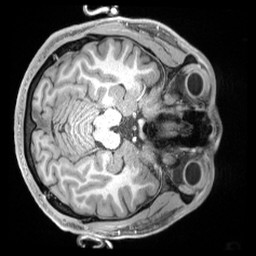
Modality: T1w
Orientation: axial
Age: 24
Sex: male
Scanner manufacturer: siemens
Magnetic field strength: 3 T
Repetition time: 2.4 s
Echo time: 0.00226 s